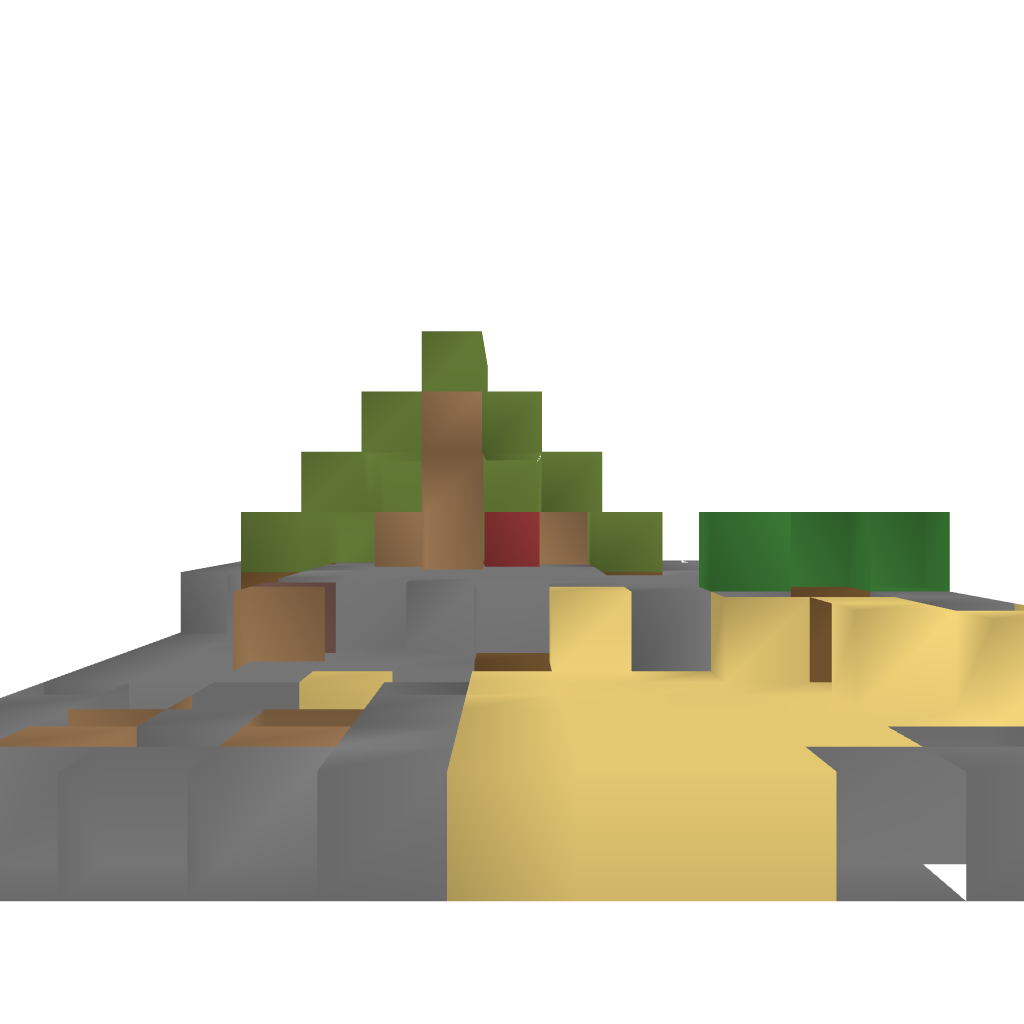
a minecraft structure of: Camping in Minecraft bad low quality